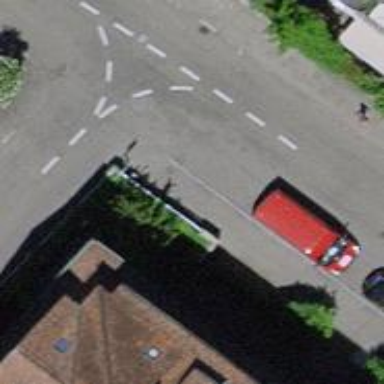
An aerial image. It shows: Kerb barrier.